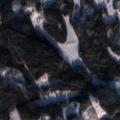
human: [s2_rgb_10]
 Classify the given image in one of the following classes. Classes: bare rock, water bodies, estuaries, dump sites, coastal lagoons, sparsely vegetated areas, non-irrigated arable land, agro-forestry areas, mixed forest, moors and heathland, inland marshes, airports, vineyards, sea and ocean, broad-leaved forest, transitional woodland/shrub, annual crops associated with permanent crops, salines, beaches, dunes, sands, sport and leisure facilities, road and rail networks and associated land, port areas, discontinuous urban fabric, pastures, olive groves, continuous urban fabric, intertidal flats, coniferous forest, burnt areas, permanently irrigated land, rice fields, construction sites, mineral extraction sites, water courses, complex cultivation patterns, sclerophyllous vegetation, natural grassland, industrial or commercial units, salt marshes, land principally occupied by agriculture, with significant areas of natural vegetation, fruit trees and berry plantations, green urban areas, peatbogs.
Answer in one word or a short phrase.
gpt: land principally occupied by agriculture, with significant areas of natural vegetation, broad-leaved forest, coniferous forest, mixed forest